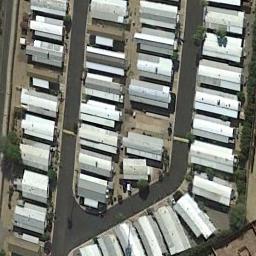
Label: residential